Question: I seem to have managed to create a branch that does not stem from the initial commit.
It seemed to happen when pulling changes from the repo. I have managed to get a point where my working branch has all the necessary commits, but my branch history is confusing.
Can I correct it?

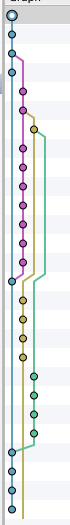
Answer: Git does not require a single root commit. In fact, <URL>
Since you have already merged successfully, there is no need to "fix" your history, Git will do the right thing™️ during future merges.